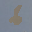
Label: 6